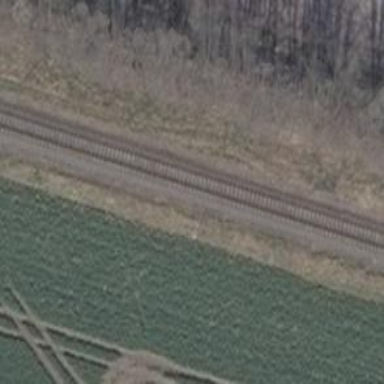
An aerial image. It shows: Railway signal.